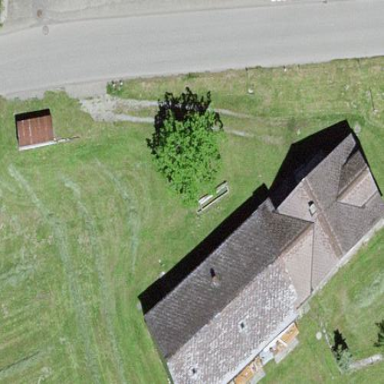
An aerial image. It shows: Gabled roof on farm auxiliary building.